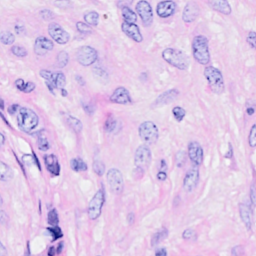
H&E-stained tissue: Breast